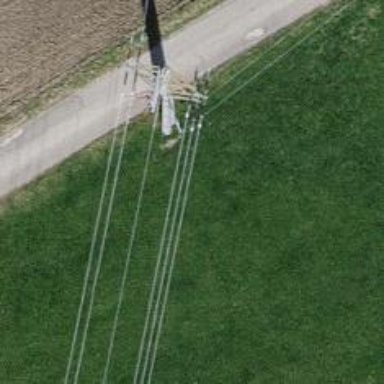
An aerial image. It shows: Power line in the image.